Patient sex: M
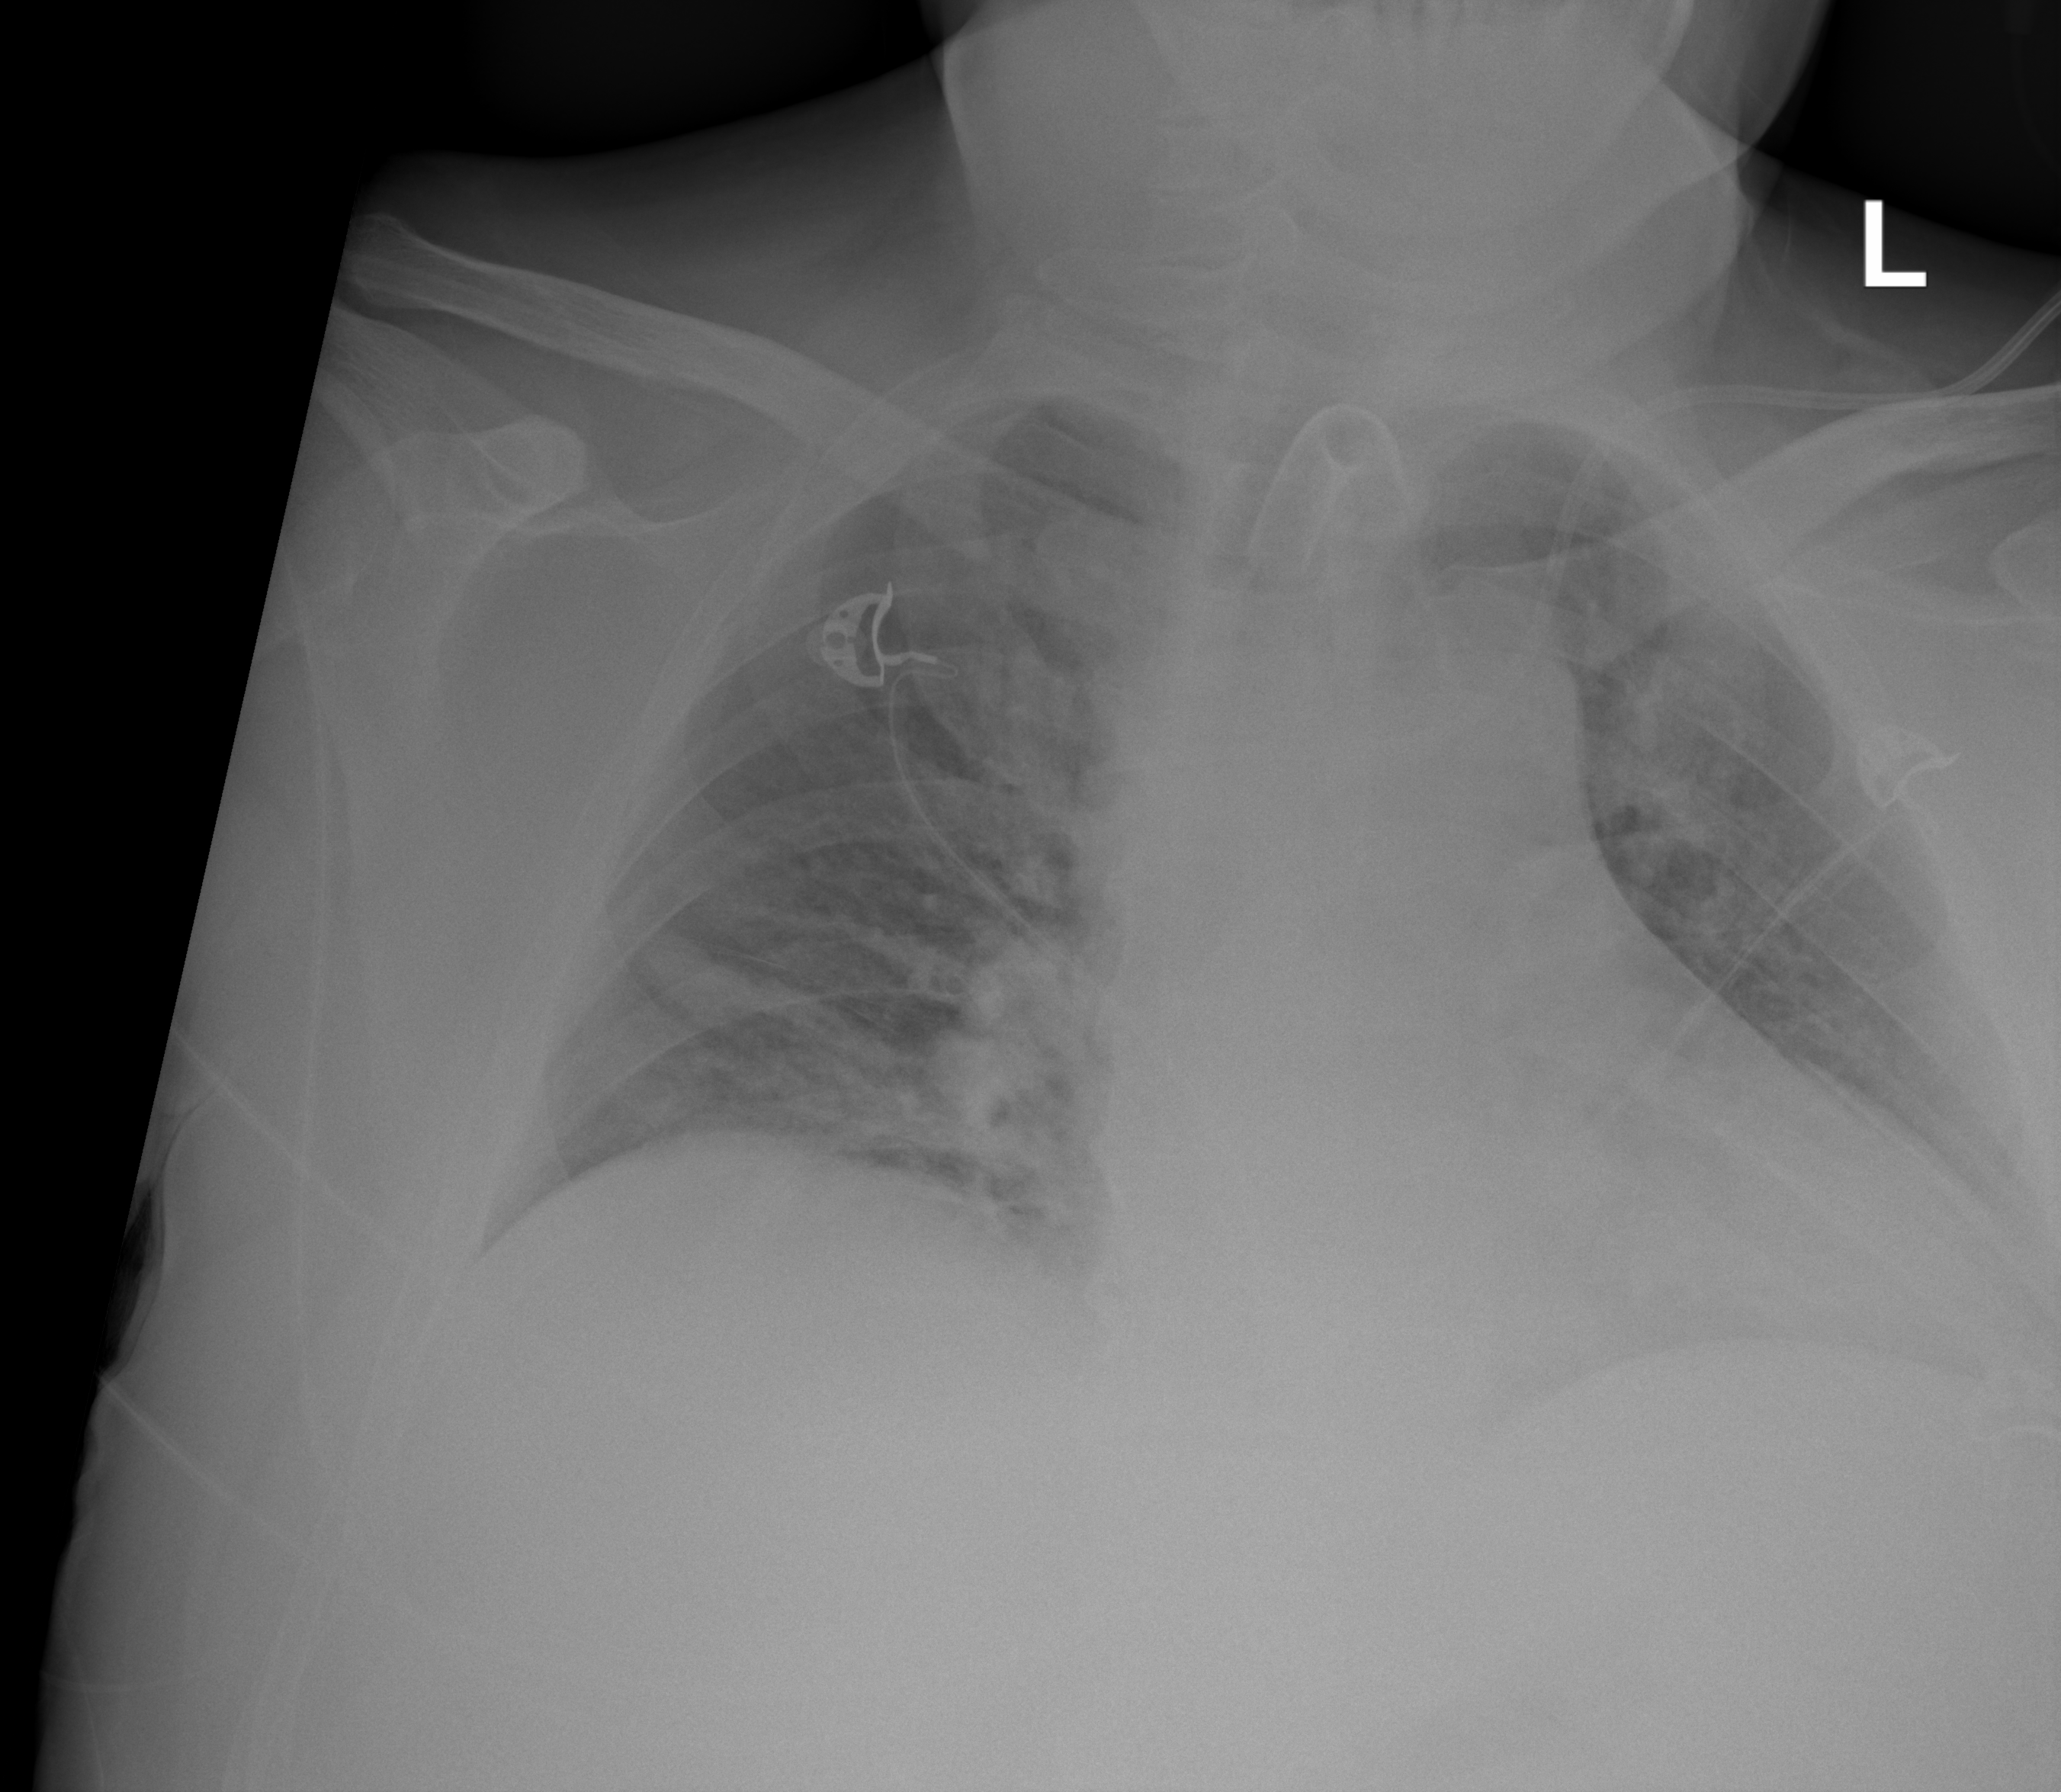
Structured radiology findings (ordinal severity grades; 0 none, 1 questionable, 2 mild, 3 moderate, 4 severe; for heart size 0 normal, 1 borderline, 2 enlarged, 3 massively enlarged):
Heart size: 2
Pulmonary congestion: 2
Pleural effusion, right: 0
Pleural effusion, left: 0
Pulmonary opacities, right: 2
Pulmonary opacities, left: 2
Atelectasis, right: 2
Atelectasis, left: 2